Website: ulta-beauty
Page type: payment
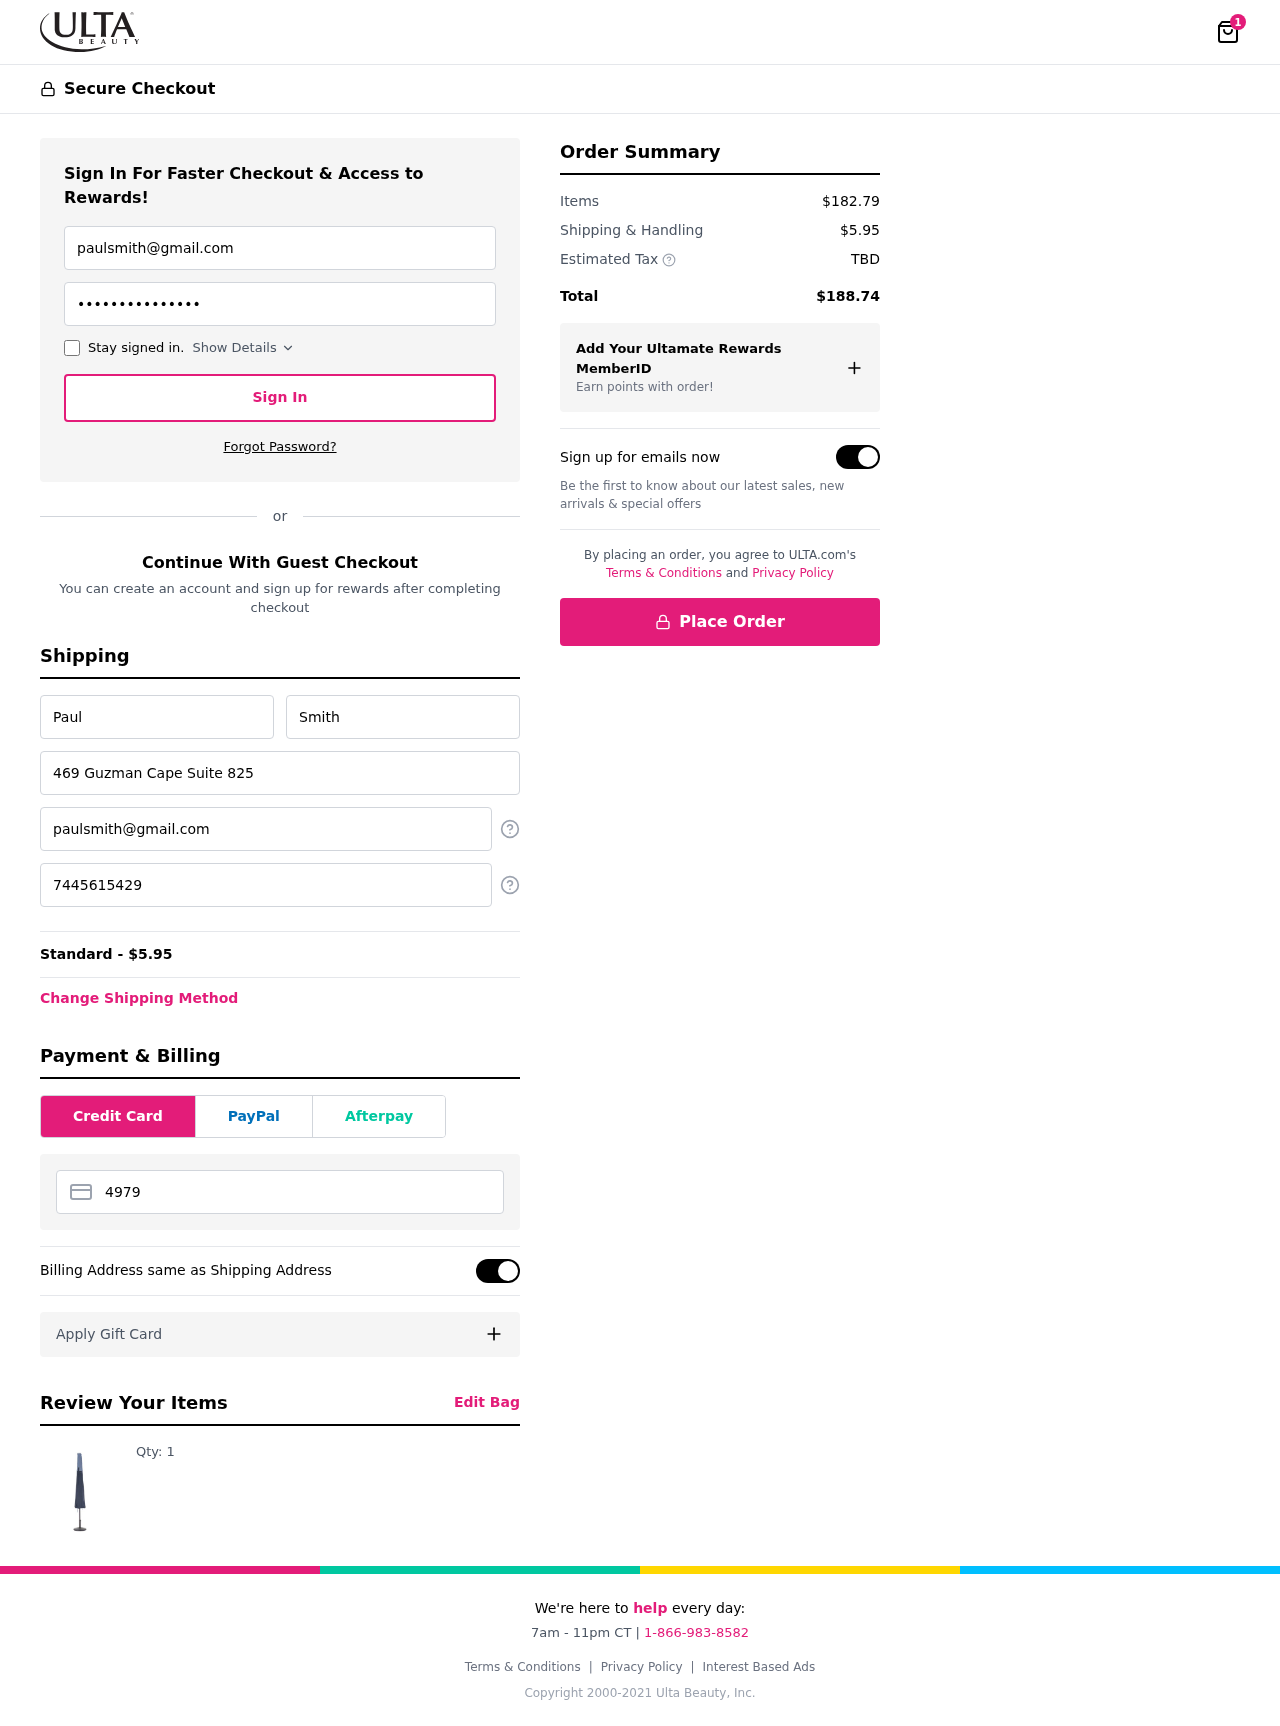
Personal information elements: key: PII_CARD_NUMBER
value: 4979 9008 4347 0360
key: PII_EMAIL
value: paulsmith@gmail.com
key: PII_FIRSTNAME
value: Paul
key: PII_LASTNAME
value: Smith
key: PII_PHONE
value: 7445615429
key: PII_STREET
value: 469 Guzman Cape Suite 825
Product elements: key: PRODUCT1_QUANTITY
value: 1
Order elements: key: ORDER_NUM_ITEMS
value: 1
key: ORDER_SHIPPING_COST
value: $5.95
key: ORDER_SHIPPING_COST
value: Standard - $5.95
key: ORDER_SUBTOTAL
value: $182.79
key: ORDER_TAX
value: TBD
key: ORDER_TOTAL
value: $188.74